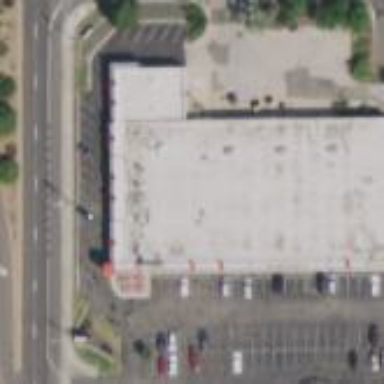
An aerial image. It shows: Retail building that serves as mall.